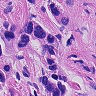
Metastatic tissue present: yes